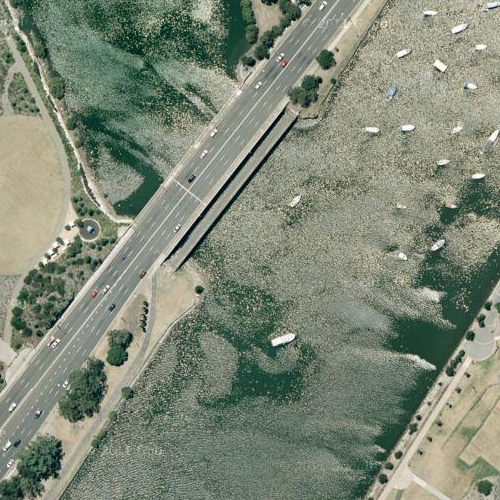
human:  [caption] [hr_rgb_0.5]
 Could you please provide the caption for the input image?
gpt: Some containers on one side of a river while some highways on the other .

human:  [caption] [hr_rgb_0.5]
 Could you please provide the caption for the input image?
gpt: There is a curved river with some containers on one side and some highway on the other .

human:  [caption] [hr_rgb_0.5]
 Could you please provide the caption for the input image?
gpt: A curved river with some containers on one side and some highway on the other .

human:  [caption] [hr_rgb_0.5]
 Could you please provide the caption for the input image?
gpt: A curved river with some highways on one side and some containers on the other .

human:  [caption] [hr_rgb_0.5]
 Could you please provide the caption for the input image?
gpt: A curved river with some highways on one side and some containers on the other .